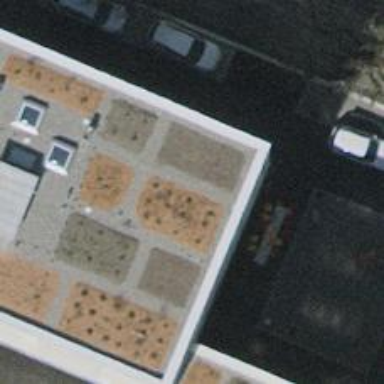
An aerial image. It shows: Restaurant.